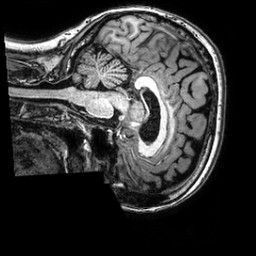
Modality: T1w
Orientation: sagittal
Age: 50
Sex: female
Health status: healthy